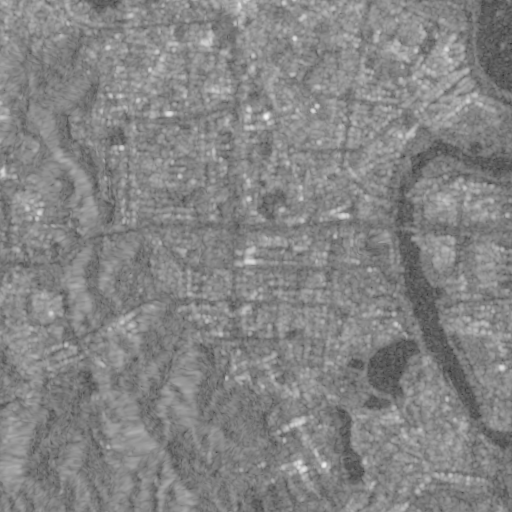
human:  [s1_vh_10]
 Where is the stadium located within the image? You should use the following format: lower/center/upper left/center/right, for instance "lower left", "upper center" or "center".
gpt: The stadium is located in the center left of the image.
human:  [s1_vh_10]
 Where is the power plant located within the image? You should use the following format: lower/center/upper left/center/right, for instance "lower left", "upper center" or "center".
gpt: There is no power plant in the image.

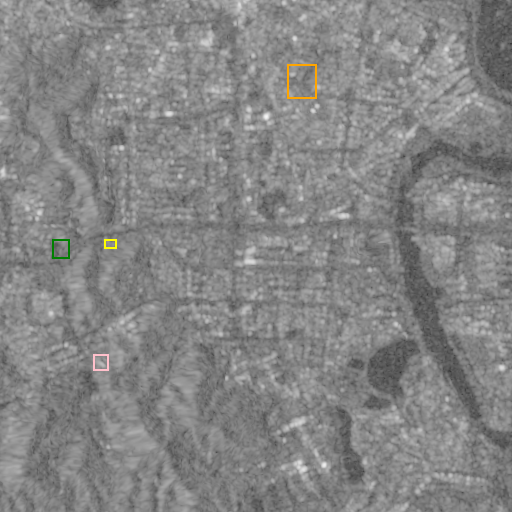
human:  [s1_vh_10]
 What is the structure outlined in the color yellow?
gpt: The structure outlined in yellow is a gas station.
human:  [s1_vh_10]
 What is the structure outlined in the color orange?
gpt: The structure outlined in orange is a park.
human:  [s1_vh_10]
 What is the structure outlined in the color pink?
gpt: The structure outlined in pink is a power substation.
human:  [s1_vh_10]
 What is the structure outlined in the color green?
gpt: The structure outlined in green is a stadium.
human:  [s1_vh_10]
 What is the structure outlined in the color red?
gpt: There is no red outline.